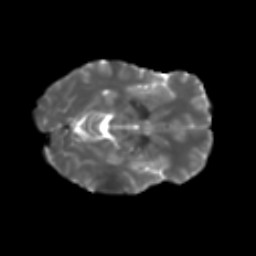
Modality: T2w
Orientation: axial
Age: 46
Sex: female
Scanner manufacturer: ge
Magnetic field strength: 3 T
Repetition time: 7.8 s
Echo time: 0.0606 s